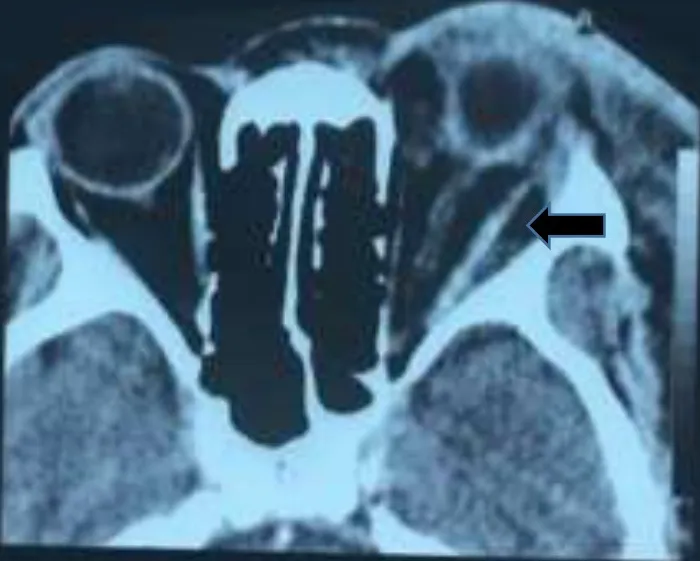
Axial view of CT scan showing orbital sub-tissue swelling and sub-periosteal abscess on the upper lateral orbital wall (black arrow).
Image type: radiology (ct)